Field crop: tomato
Growth stage: 1
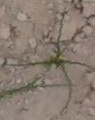
Species: cyperus